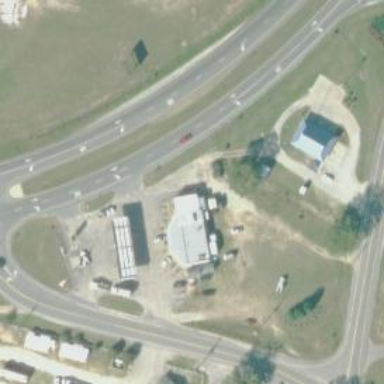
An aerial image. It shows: Convenience shop.